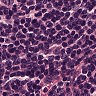
Metastatic tissue present: yes